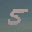
Label: 5